Question: I have a query where I am looking into three different tables and for the purposes of this post I only need to see three columns; RecordID, FieldType and Tranid. The Record ID can have multiple Field types and each field type will have a distinct tranid.

What I am trying to do is grab all the entire set of data if any of the Field Types = 'CO'
'''
SELECT
Header.RecordID,
Detail.FieldType,
Header.TranID
FROM Header
INNER JOIN (select * from Detail where fieldtype = 'CO') as Detail
ON Header.RecordID = Detail.RecordID
INNER JOIN TranDef ON Header.TranID = TranDef.TranID
WHERE
(Header.CalendarDate BETWEEN GETDATE() - 10 AND GETDATE())
'''
But this is not working. I'm only getting one row of data back, where as I said, I want all the data for the record, not just the one row. What am I doing wrong here?
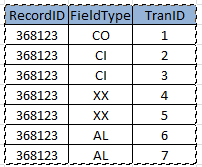
Answer: Your query does not work because it limits the rows selected from 'Detail' to these with 'fieldtype = 'CO'', and inner joins to it.
It looks like you are looking for a 'WHERE EXISTS' query:
'''
SELECT
h.RecordID,
d.FieldType,
h.TranID
FROM
Branch b
INNER JOIN
Header h ON b.BranchID = h.BranchID
INNER JOIN
Detail d ON h.RecordID = d.RecordID
WHERE (h.CalendarDate BETWEEN GETDATE() - 10 AND GETDATE())
AND EXISTS (
SELECT *
FROM Detail dd
WHERE dd.RecordID = h.RecordID AND dd.fieldtype = 'CO'
)
'''
The idea is to join to all 'Detail' records, and then filter the result based on existence or non-existence of ''CO'' records among the 'Detail' rows linked to the corresponding 'Header' row.